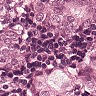
Metastatic tissue present: yes